Question: At this page, they're showing this datagrid:
<URL>
I'd like add registries something like that:

Is it much difficult to show this UserControl when someone wants to add a new registry? How can I start?
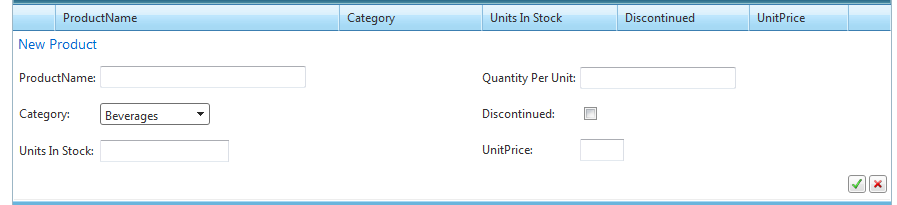
Answer: You're going to need to style the 'DataGrid' control as a quick Google doesn't reveal a method to just style the "New Item Placeholder"
For help on this, you should check out <URL>
In the little demo app I wrote as a test-bed for this question, I created a new 'UserControl' which inherited from the 'DataGrid' class so that I could extend some of the functionality.
On this class I added two new properties 'NewItemTemplate' and 'IsAddingNewItem' - IsAddingNewItem is true when you have selected that you want to add a new item, and the NewItemTemplate is visible only when that property is true.
A very simple Style outline for this is below: (: To save space, this is only an outline; This code will not actually compile)
'''
<Style TargetType="{x:Type controls:DataGrid}">
<Setter Property="Template">
<Setter.Value>
<ControlTemplate TargetType="{x:Type controls:DataGrid}">
<Border>
<ScrollViewer Name="DG_ScrollViewer">
<ScrollViewer.Template>
<ControlTemplate TargetType="{x:Type ScrollViewer}">
<Grid>
<Grid.RowDefinitions>
<RowDefinition Height="Auto"/>
<RowDefinition Height="Auto"/>
<RowDefinition Height="*"/>
<RowDefinition Height="Auto"/>
<RowDefinition Height="Auto"/>
</Grid.RowDefinitions>
<Grid.ColumnDefinitions>
<ColumnDefinition Width="Auto"/>
<ColumnDefinition Width="*"/>
<ColumnDefinition Width="Auto"/>
</Grid.ColumnDefinitions>
<!--Left Column Header Corner -->
<Button Command="{x:Static controls:DataGrid.SelectAllCommand}" />
<!--Column Headers-->
<Primitives:DataGridColumnHeadersPresenter Grid.Column="1" Name="PART_ColumnHeadersPresenter" />
<!--New Item Placeholder-->
<ContentPresenter Grid.Column="1" Grid.Row="1" Content="{Binding Path=NewItemInstance, RelativeSource={RelativeSource AncestorType={x:Type controls:DataGrid}}}" ContentTemplate="{Binding Path=NewItemTemplate, RelativeSource={RelativeSource AncestorType={x:Type controls:DataGrid}}}" Visibility="{Binding Path=IsAddingItem, Converter={StaticResource booleanToVisibilityConverter}, RelativeSource={RelativeSource AncestorType={x:Type controls:DataGrid}}}" />
<!--DataGrid content-->
<ScrollContentPresenter x:Name="PART_ScrollContentPresenter" Grid.Row="2" Grid.ColumnSpan="2" CanContentScroll="{TemplateBinding CanContentScroll}" />
<ScrollBar Grid.Row="0" Grid.RowSpan="4" Grid.Column="2" Name="PART_VerticalScrollBar" Orientation="Vertical" />
<ToggleButton IsChecked="{Binding Path=IsAddingItem, UpdateSourceTrigger=PropertyChanged, Mode=TwoWay, RelativeSource={RelativeSource AncestorType={x:Type controls:DataGrid}}}" Content="Add Item" Grid.Row="3" />
<Grid Grid.Row="4" Grid.Column="1">
<Grid.ColumnDefinitions>
<ColumnDefinition Width="{Binding RelativeSource={RelativeSource AncestorType={x:Type controls:DataGrid}}, Path=NonFrozenColumnsViewportHorizontalOffset}"/>
<ColumnDefinition Width="*"/>
</Grid.ColumnDefinitions>
<ScrollBar Grid.Column="1" Name="PART_HorizontalScrollBar" />
</Grid>
</Grid>
</ControlTemplate>
</ScrollViewer.Template>
<ItemsPresenter SnapsToDevicePixels="{TemplateBinding SnapsToDevicePixels}" />
</ScrollViewer>
</Border>
</ControlTemplate>
</Setter.Value>
</Setter>
</Style>
'''
The two parts on this example you should focus on are the 'ContentPresenter' under "'<!--New Item Placeholder-->'" comment and the Toggle button a few lines below it.
This styles the 'DataGrid' so that it is displayed in 4 rows, "Column Headers", "New Item Placeholder", "DataGrid Rows", and the "Add new item button" - All surrounded by scroll bars.
Then, in using this control (you will need to use the custom control like '<controls:DataGrid ... />' and set the 'NewItemTemplate' property like that in your example (you should also be able to reuse that template in the RowDetails template for the editing of the individual items to ensure the same look and feel throughout).
Hope this helps.